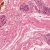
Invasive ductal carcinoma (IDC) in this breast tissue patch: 0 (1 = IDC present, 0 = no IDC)